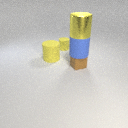
large yellow metal cylinder above large blue rubber cylinder